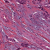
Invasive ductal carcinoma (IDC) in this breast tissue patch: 1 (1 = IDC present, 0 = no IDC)